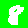
Digit: 8